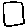
Label: square